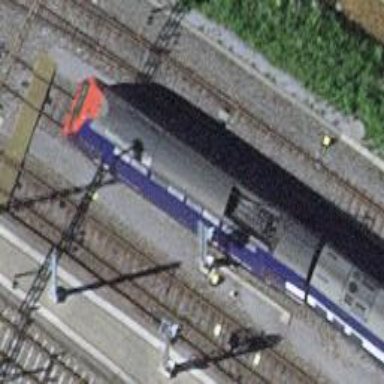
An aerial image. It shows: Railway signal.